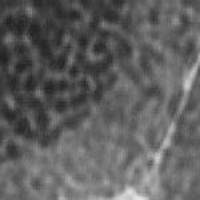
Label: prophase